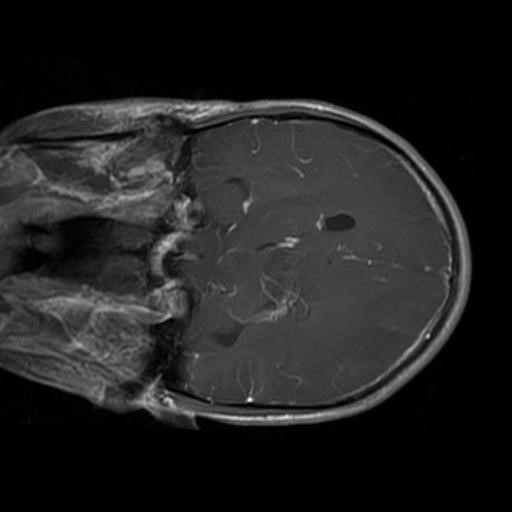
Label: brain_glioma